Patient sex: M
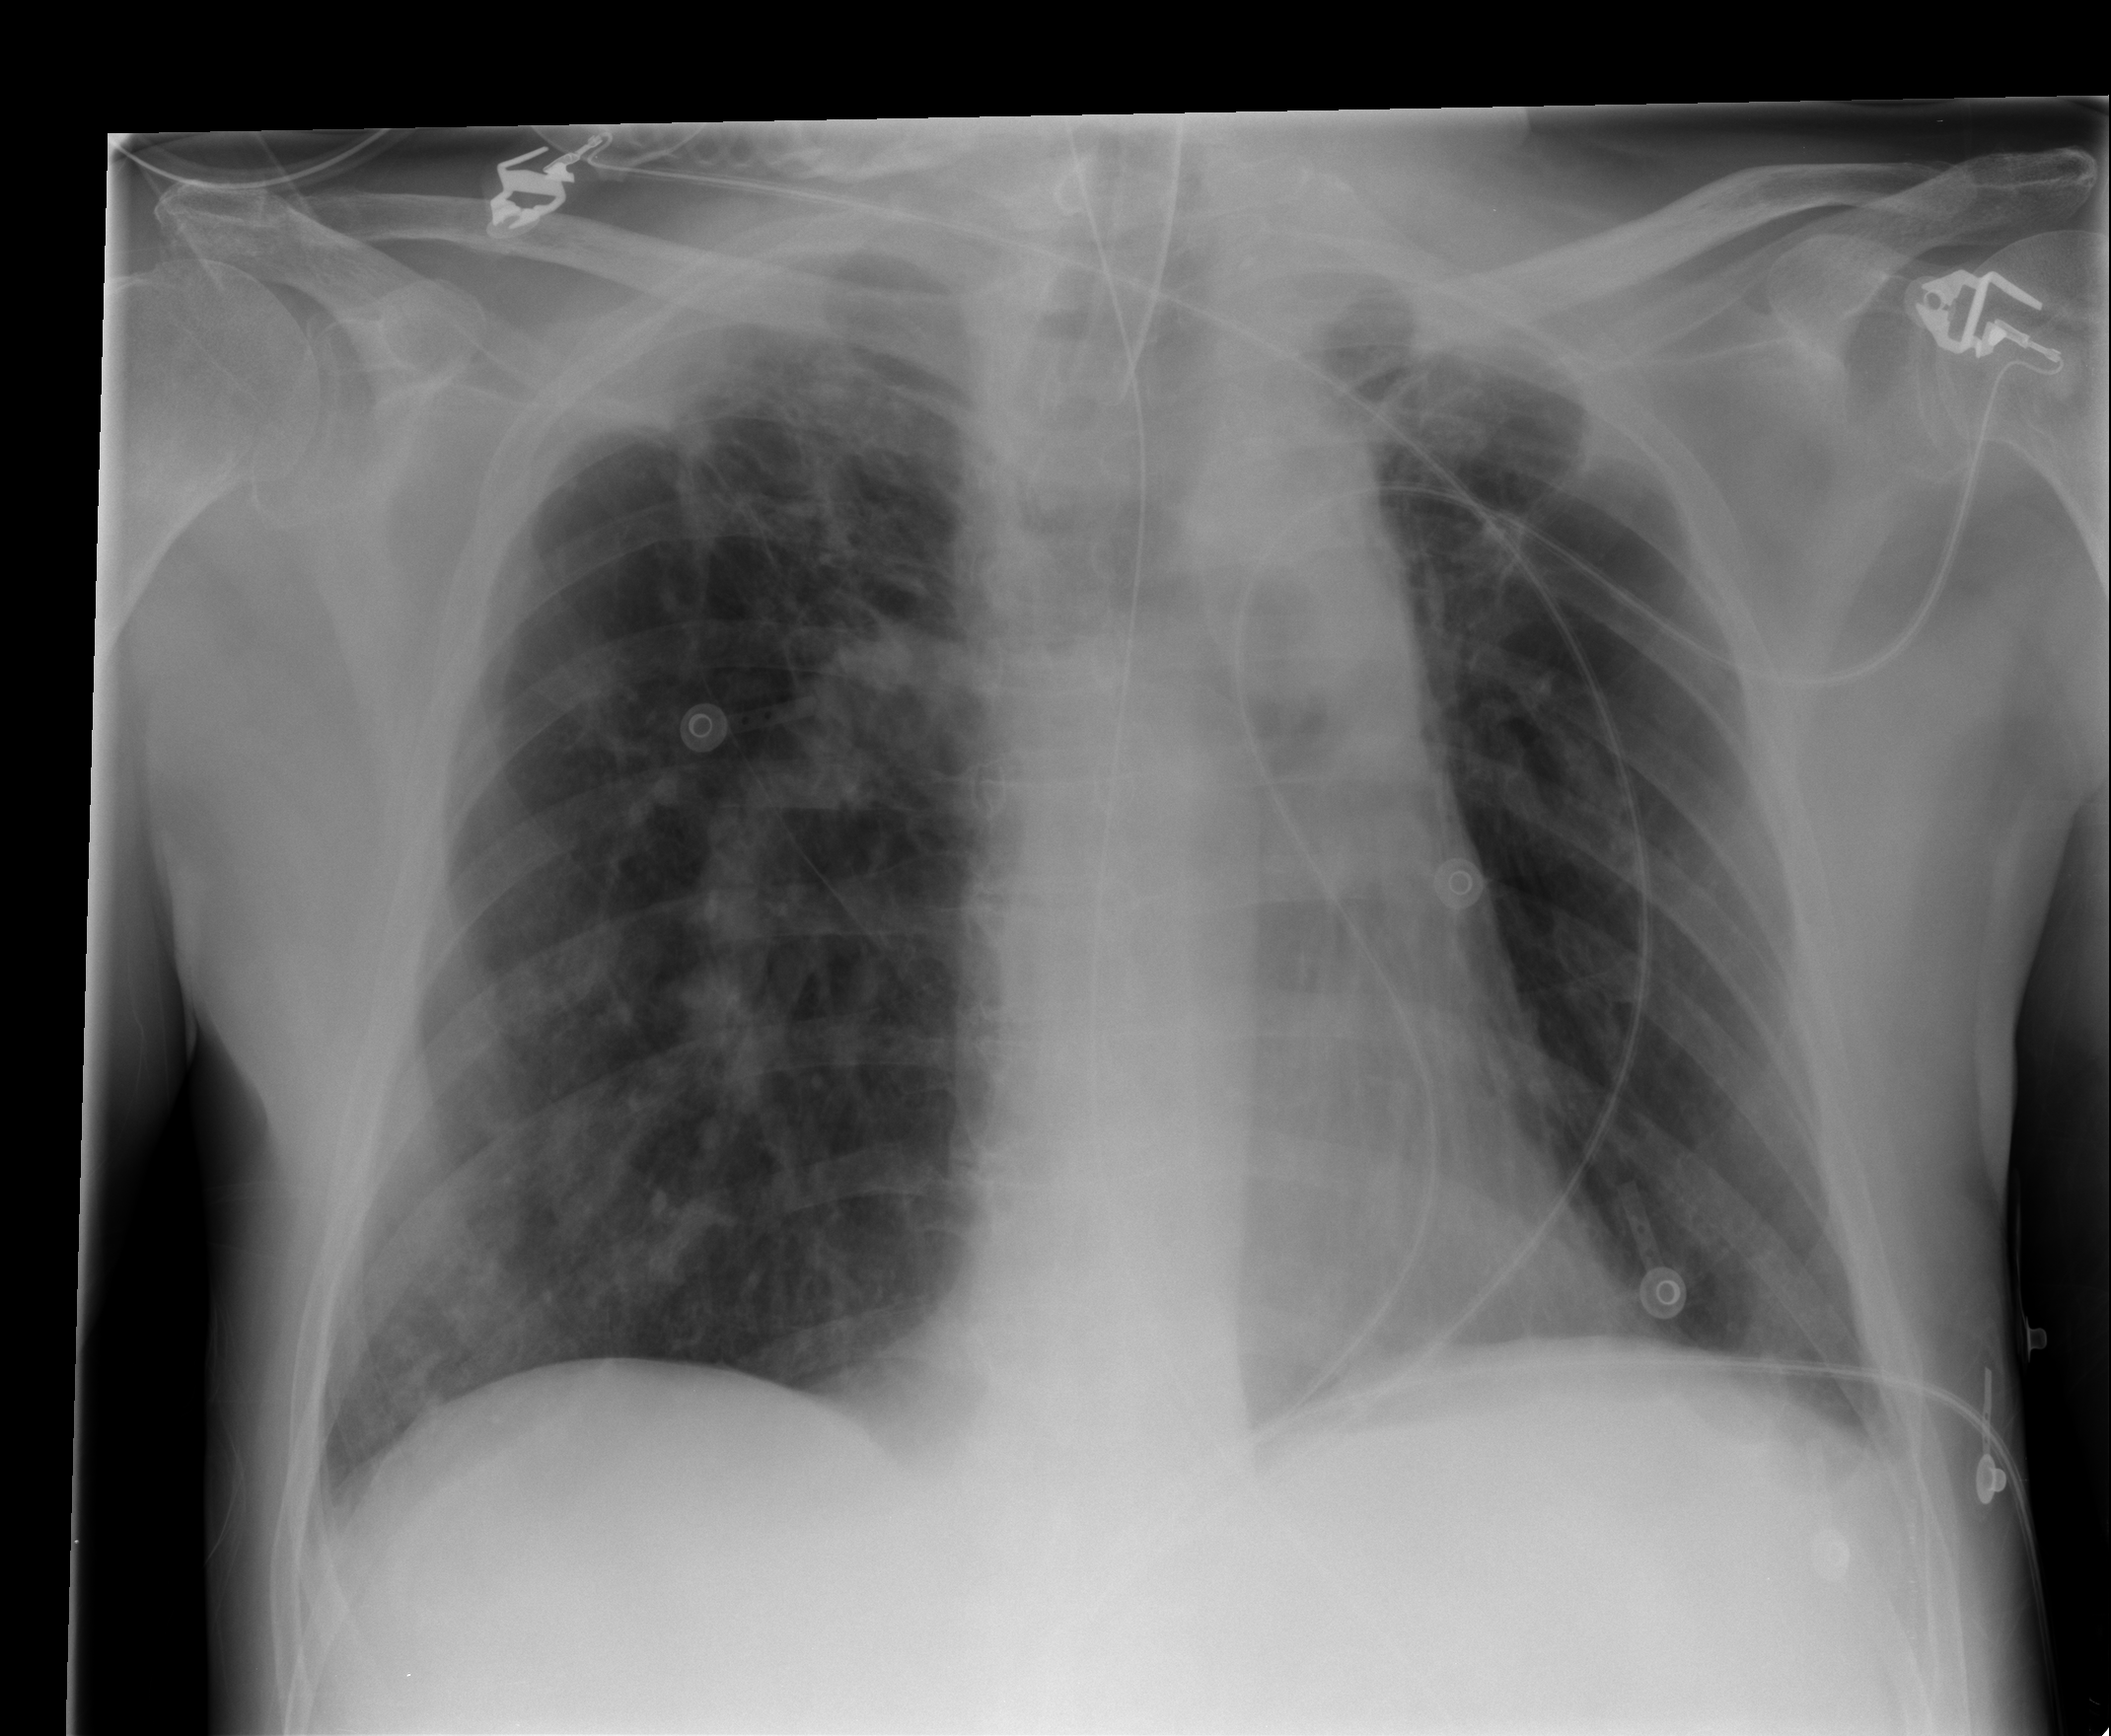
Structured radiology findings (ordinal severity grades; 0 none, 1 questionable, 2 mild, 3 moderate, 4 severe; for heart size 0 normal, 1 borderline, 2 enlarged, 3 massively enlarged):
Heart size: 0
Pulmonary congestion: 0
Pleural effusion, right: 0
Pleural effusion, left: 1
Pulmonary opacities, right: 0
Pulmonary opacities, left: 0
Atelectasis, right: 2
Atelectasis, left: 2